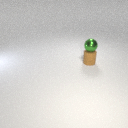
small brown rubber cylinder below small green metal sphere